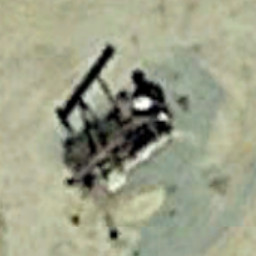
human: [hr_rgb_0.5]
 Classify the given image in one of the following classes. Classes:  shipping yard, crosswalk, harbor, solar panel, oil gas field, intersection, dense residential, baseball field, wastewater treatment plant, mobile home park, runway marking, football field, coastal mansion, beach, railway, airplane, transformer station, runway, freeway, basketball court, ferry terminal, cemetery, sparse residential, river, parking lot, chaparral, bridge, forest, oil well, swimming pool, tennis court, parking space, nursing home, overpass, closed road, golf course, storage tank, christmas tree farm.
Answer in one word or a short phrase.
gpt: oil well